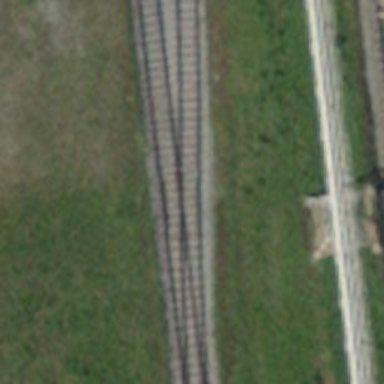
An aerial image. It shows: Single-track spur railway line.